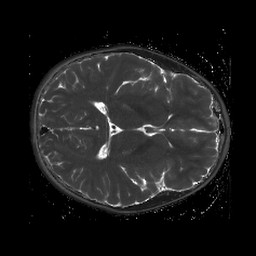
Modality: T2map
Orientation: axial
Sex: female
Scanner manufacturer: siemens
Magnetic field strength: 3 T
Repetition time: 4 s